Question: I can not figure out how the lattice 'levelplot' works. I have played with this now for some time, but could not find reasonable solution.
Sample data:
'''
Data <- data.frame(x=seq(0,20,1),y=runif(21,0,1))
Data.mat <- data.matrix(Data)
'''
Plot with levelplot:
'''
rgb.palette <- colorRampPalette(c("darkgreen","yellow", "red"), space = "rgb")
levelplot(Data.mat, main="", xlab="Time", ylab="", col.regions=rgb.palette(100),
cuts=100, at=seq(0,1,0.1), ylim=c(0,2), scales=list(y=list(at=NULL)))
'''
This is the outcome:

Since, I do not understand how this levelplot really works, I can not make it work. What I would like to have is the colour strips to fill the whole window of the corresponding 'x' (Time).
> Alternative solution with other method.
Basically, I'm trying here to plot the increasing risk over time, where the red is the highest risk = 1. I would like to visualize the sequence of possible increase or clustering risk over time.
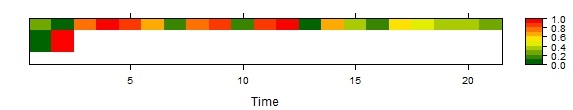
Answer: From '?levelplot' we're told that if the first argument is a matrix then "'x' provides the
'z' vector described above, while its rows and columns are
interpreted as the 'x' and 'y' vectors respectively.", so
'''
> m = Data.mat[, 2, drop=FALSE]
> dim(m)
[1] 21 1
> levelplot(m)
'''
plots a levelplot with 21 columns and 1 row, where the levels are determined by the values in m. The formula interface might look like
'''
> df <- data.frame(x=1, y=1:21, z=runif(21))
> levelplot(z ~ y + x, df)
'''
(these approaches do not quite result in the same image).